Field crop: maize
Growth stage: 2
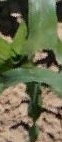
Species: maize